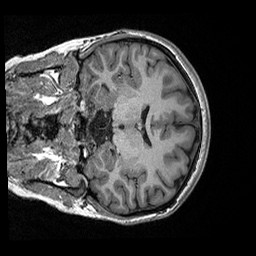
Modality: T1w
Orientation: coronal
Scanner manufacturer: ge
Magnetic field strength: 3 T
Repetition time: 2.349 s
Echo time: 0.002968 s